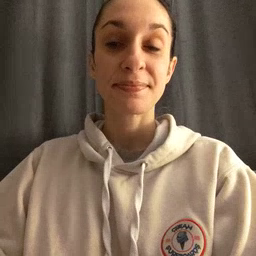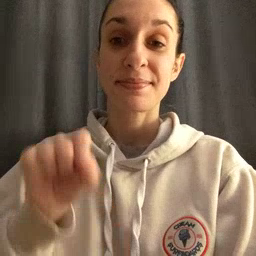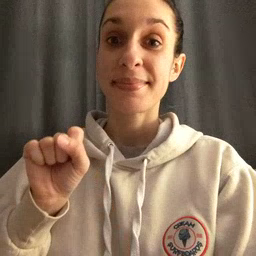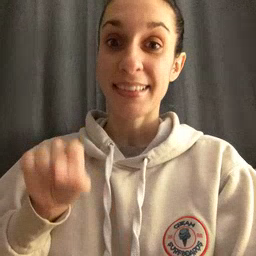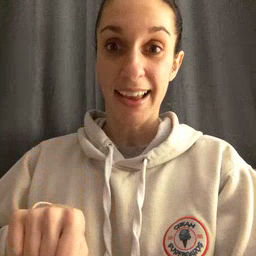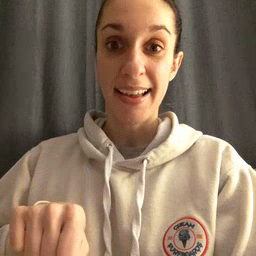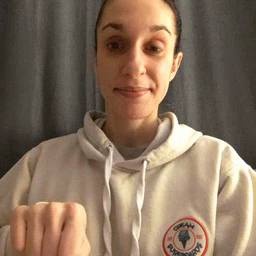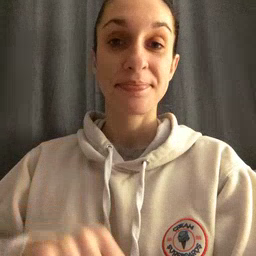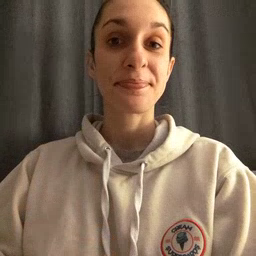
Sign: can